Question: I really like the way Stack Overflow has done their dropdown menus on the top. Notice how you click in order for the dropdown to trigger, but you still hover to get the dropdown. There is also what seems to be groups - once you click, hover will activate the menus shown in the picture. It is hard to explain, but if you play around for a minute you'll see what I mean. Also, it is important that the last hovered menu will show until a user clicks off again.

Here is what I have so far; note that I almost have the same functionality, except for the last menu hovered doesn't stay dropped (it closes on mouseout when it shouldn't until off-click) and the toggle functionality is sketchy:
'''
$(document).ready(function() {
var depressed = false;
$('.menu').click(function() {
depressed = true;
$('.menu').toggleClass('active');
});
$('.menu').hover(function() {
if (depressed) {
$('.menu').toggleClass('active');
}
});
});
'''
'''
ul {
margin: 0;
padding: 0;
}
ul li {
display: inline-block;
padding: 10px 20px;
background: #333;
color: #eee;
}
ul li.active:hover ul {
display: block;
}
ul li ul {
display: none;
position: absolute;
border: 2px solid #555;
}
ul li ul li {
display: block;
}
'''
'''
<script src="https://ajax.googleapis.com/ajax/libs/jquery/2.1.1/jquery.min.js"></script>
<ul>
<li class="menu">button 1
<ul>
<li>sub button 1</li>
<li>sub button 2</li>
</ul>
</li>
<li class="menu">button 2
<ul>
<li>sub button 1</li>
<li>sub button 2</li>
</ul>
</li>
<li class="menu">button 3
<ul>
<li>sub button 1</li>
<li>sub button 2</li>
</ul>
</li>
</ul>
'''
My JS is not cuttin git.
So, what is the best way to go about this?
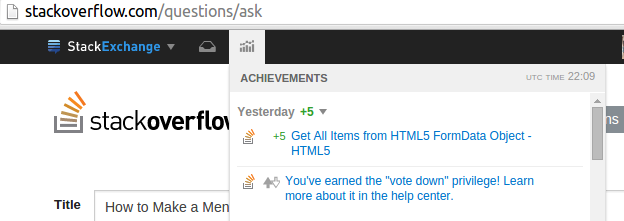
Answer: I haven't peeked into the SO menu, so I don't know how they did it. But this seems to work nicely.
A click on one of the buttons opens the dropdown.
The dropdown is not closed by a 'mouseout', like in your code, but only when another menu is hovered. If you hover outside of the menu area, the lastly hovered menu remains open.
Clicking anywhere closes the menu.
So showing the menu is not directly done by using a ':hover' pseudo element in CSS, but by adding a class, which remains there even when the menu is unhovered. I think the net result behaves pretty close to Stack Overflow's.
'''
$(function(){
// The event to handle clicks outside of the menu. This will close the menu.
var offEvent =
function(event){
$('.menu-bar').removeClass('active');
$(document).off('click', offEvent);
};
// The click event on the menu buttons, to toggle 'menu mode' as it were.
$(document).on('click', '.menu-bar .menu',
function(event){
event.preventDefault();
$('.menu-bar').addClass('active');
$(this).addClass('active');
// Leave menu mode by clicking anywhere of the menu.
$(document).on('click',
offEvent
);
});
// Hover toggles between the dropdowns of the separate menus.
$('.menu-bar .menu').hover(
function(event){
var $current = $(this);
$('.menu').each(
function(index, element){
var $element = $(this);
if ($element.get(0) == $current.get(0)) {
$element.addClass('active');
} else {
$element.removeClass('active');
}
});
});
});
'''
'''
ul {
margin: 0;
padding: 0;
}
ul li {
display: inline-block;
padding: 10px 20px;
background: #333;
color: #eee;
}
ul li ul {
display: none;
position: absolute;
border: 2px solid #555;
}
ul li ul li {
display: block;
}
.menu .dropdown {
display: none;
}
.menu-bar.active .menu.active .dropdown {
display: block;
}
.menu {
display: inline-block;
position: relative;
border: 1px solid grey;
}
.menu .dropdown {
position: absolute;
top: 100%;
left: 0;
border: 2px solid #555;
}
'''
'''
<script src="https://ajax.googleapis.com/ajax/libs/jquery/2.1.1/jquery.min.js"></script>
<ul class="menu-bar">
<li class="menu">button 1
<ul class="dropdown">
<li>sub button 1</li>
<li>sub button 2</li>
</ul>
</li>
<li class="menu">button 2
<ul class="dropdown">
<li>sub button 1</li>
<li>sub button 2</li>
</ul>
</li>
<li class="menu">button 3
<ul class="dropdown">
<li>sub button 1</li>
<li>sub button 2</li>
</ul>
</li>
</ul>
'''